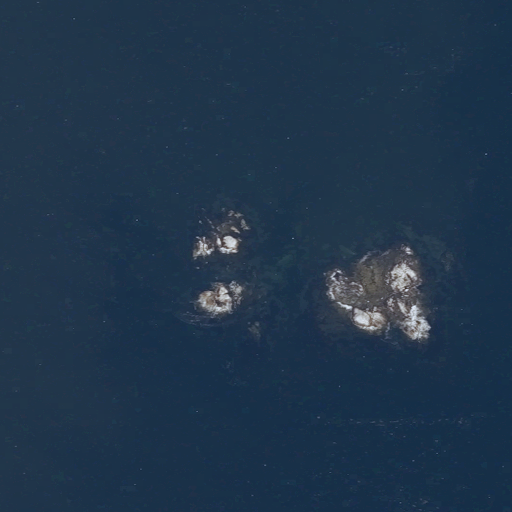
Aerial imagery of bar in Maine named Knowles Rocks containing open water, herbaceous wetlands, and woody wetlands